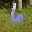
Label: 6